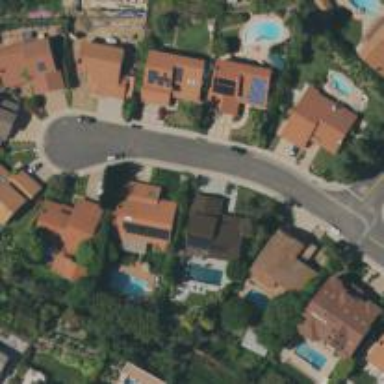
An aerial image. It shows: Residential road.